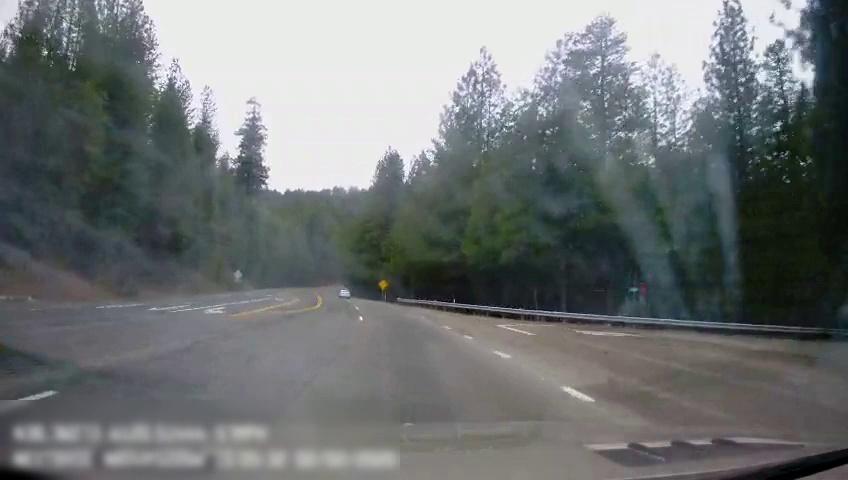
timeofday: Day
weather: Cloudy
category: Drivable Space
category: Vehicles | Car
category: Lanes | Opposite Lane
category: Lanes | Opposite Lane
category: Lanes | Opposite Lane
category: Lanes | Alternate Lane
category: Lanes | Alternate Lane
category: Lanes | Current Lane
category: Lanes | Current Lane
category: Traffic | Signs